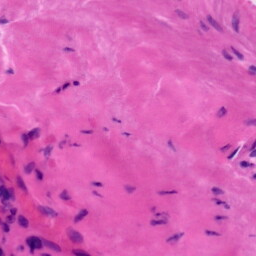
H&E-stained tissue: Tonsil